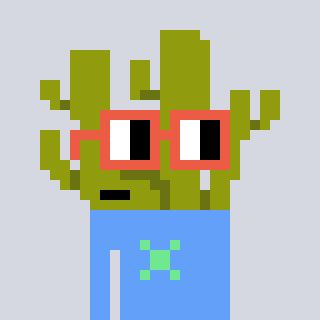
a pixel art character with square orange glasses, a cactus-shaped head and a blue-colored body on a cool background